Question: With how could you get the (over the network) (bytes) of the loaded page including all the content, images, css, js, etc?
The preferred size is that of what goes over the network, that is compressed, only for the requests that are made, etc.
This is what you usually can see in dev tools, to the right in the network status bar:

If that's not possible, could one just get a total size of all the loaded resources (without compression, etc)? That would be an acceptable alternative.
The browser is , but if it could be done with some other Selenium compatible browser that would be acceptable also.
I guess this could be done using a , but is there any JS or Selenium way to get such information?
If proxy is the only way, which one would one use (or implement) to keep things simple for such a task? Just implementing something in Java before setting up the driver?
(The solution should work at least on Linux, but preferably on Windows also. I'm using Selenium WebDriver via Java.)
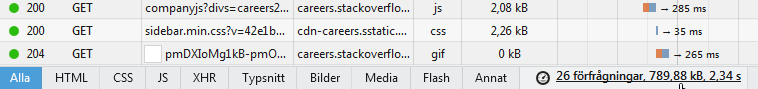
Answer: For future reference, it is possible to request this information from the browser by javascript. However, at the time of writing no browser supports this feature for this specific data yet. <URL>.
In the mean time, for Chrome you can parse this information from the performance log.
'''
//Enable performance logging
LoggingPreferences logPrefs = new LoggingPreferences();
logPrefs.enable(LogType.PERFORMANCE, Level.ALL);
capa.setCapability(CapabilityType.LOGGING_PREFS, logPrefs);
//Start driver
WebDriver driver = new ChromeDriver(capa);
'''
You can then get this data like this
'''
for (LogEntry entry : driver.manage().logs().get(LogType.PERFORMANCE)) {
if(entry.getMessage().contains("Network.dataReceived")) {
Matcher dataLengthMatcher = Pattern.compile("encodedDataLength":(.*?),").matcher(entry.getMessage());
dataLengthMatcher.find();
//Do whatever you want with the data here.
}
'''
If, like in your case, you want to know the specifics of a single page load, you could use a pre- and postload timestamp and only get entries within that timeframe.